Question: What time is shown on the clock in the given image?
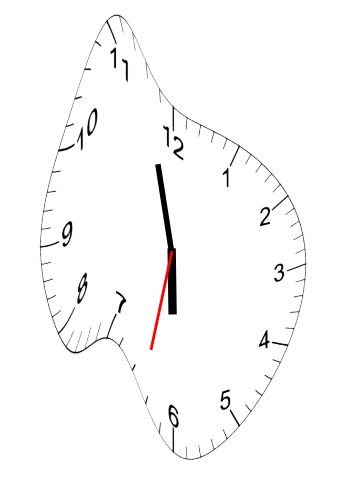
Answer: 05:57:32